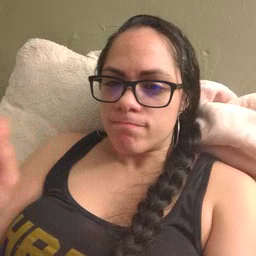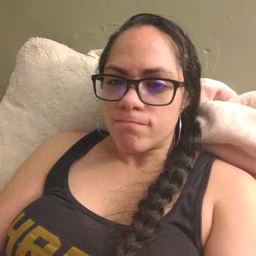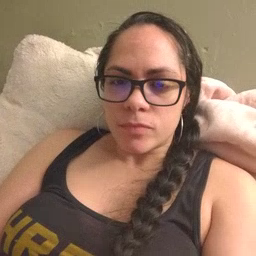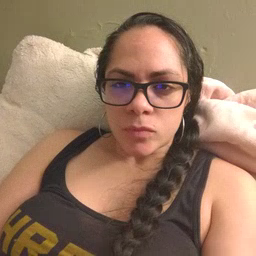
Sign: pen